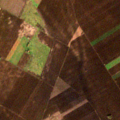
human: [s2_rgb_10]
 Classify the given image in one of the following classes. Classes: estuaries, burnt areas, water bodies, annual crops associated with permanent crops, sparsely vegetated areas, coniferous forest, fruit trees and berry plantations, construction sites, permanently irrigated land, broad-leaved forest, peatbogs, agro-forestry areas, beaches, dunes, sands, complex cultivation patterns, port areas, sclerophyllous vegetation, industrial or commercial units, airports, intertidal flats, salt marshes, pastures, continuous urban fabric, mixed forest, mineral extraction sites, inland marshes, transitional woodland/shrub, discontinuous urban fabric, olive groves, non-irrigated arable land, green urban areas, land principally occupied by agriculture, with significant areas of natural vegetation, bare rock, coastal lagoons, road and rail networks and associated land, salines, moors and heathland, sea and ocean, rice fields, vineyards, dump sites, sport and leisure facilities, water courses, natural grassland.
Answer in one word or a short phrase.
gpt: non-irrigated arable land, pastures